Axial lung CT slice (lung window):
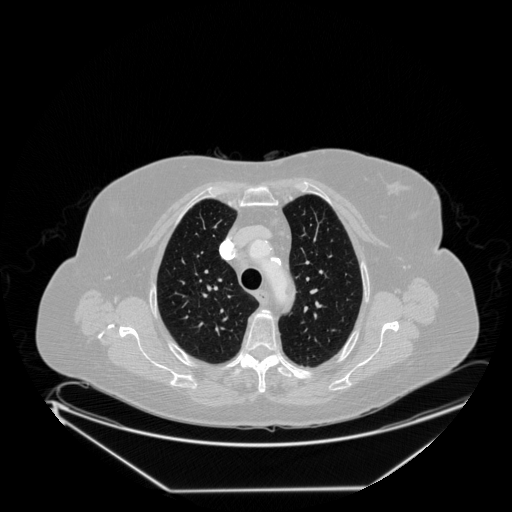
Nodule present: no